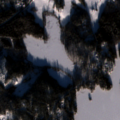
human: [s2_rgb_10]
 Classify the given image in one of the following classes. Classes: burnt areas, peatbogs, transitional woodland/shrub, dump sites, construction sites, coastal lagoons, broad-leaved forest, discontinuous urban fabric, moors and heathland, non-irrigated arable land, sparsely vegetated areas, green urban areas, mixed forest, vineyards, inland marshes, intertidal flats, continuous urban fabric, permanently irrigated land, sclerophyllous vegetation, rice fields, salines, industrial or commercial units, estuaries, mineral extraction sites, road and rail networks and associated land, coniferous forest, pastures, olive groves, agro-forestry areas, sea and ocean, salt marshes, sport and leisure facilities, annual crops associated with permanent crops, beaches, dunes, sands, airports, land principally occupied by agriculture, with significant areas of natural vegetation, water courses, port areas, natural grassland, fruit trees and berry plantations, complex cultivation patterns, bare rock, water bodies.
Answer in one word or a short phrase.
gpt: land principally occupied by agriculture, with significant areas of natural vegetation, coniferous forest, mixed forest, water bodies